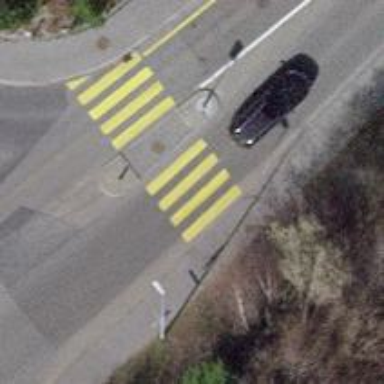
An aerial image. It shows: Marked zebra crossing with island.